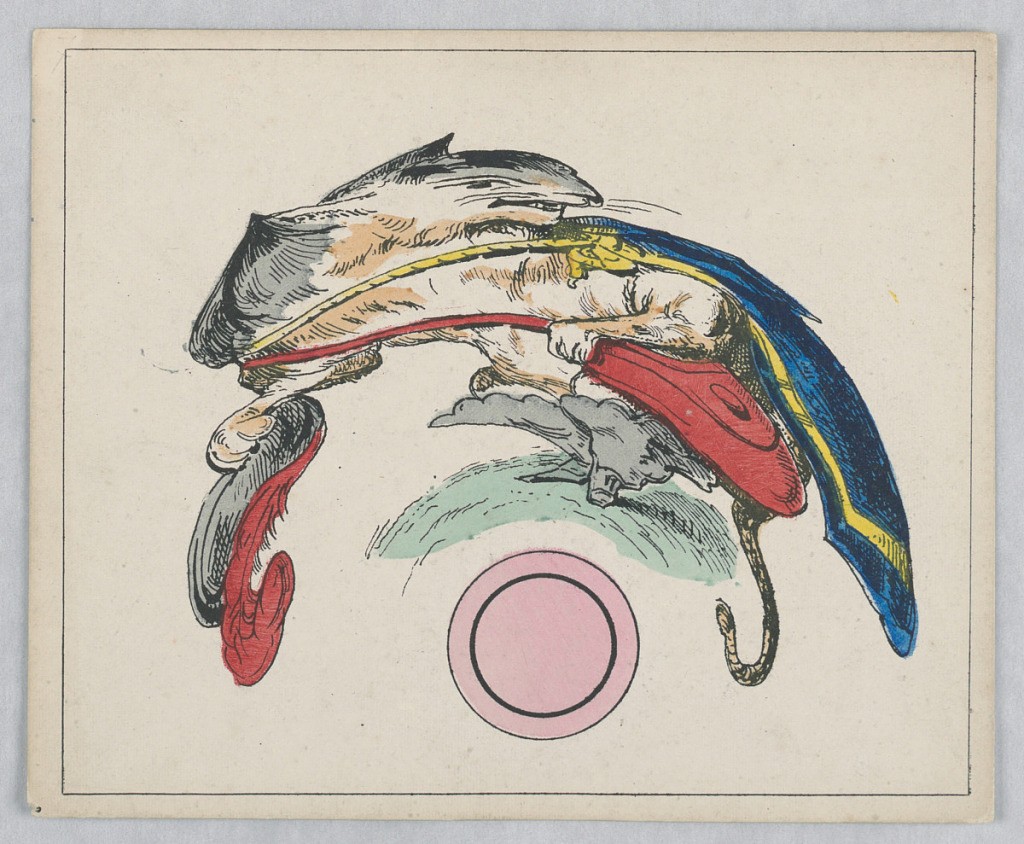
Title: Les Anamorphoses (Anamorphosis), Puss in Boots
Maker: Walter Frères, Paris, France
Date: ca. 1865
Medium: Hand-colored lithograph on paper
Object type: Optical toy
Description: On cream ground, a curving and distorted representation of a cat wearing gray boots, likely the character of Puss in Boots. He holds a red and gray feathered hat in his right hand, carries a red bag, and wears a blue cape with yellow trim. Some indication of grass below his feet. At bottom center, a pink circle with a concentric black circle outlined within, indicating the placement of the cylindrical mirror for viewing. Rectangular framing line.